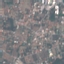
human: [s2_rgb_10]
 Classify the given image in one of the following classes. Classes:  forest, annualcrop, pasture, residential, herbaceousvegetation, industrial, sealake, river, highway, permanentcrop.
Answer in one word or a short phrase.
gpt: Residential